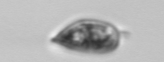
Label: Prorocentrum_triestinum